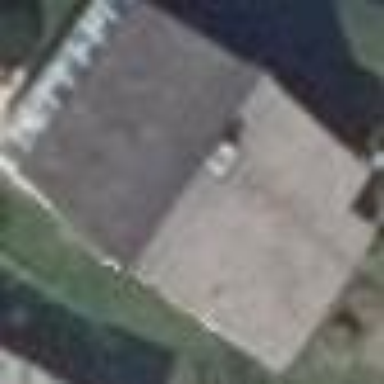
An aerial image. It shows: Bungalow.